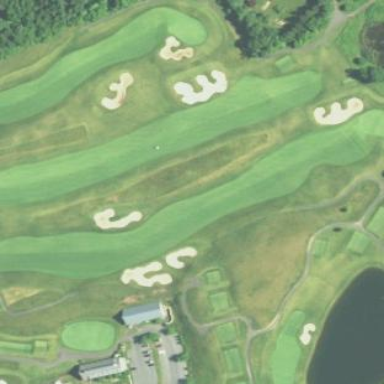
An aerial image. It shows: Golf rough area.